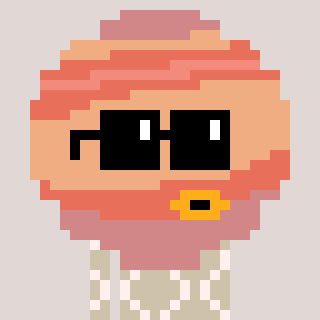
a pixel art character with square black sunglasses, a jupiter-shaped head and a bege-colored body on a warm background